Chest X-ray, AP view. Patient: 49 years old, sex F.
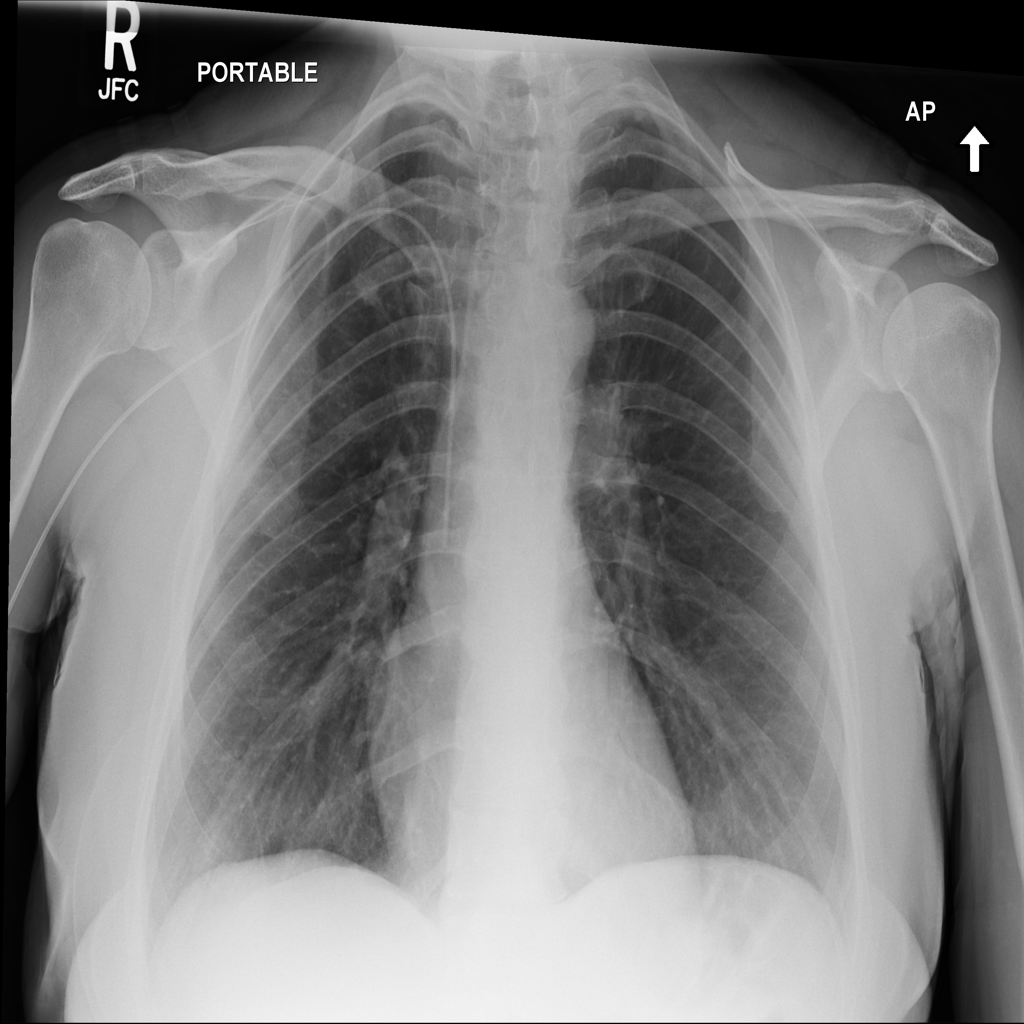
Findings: No Finding